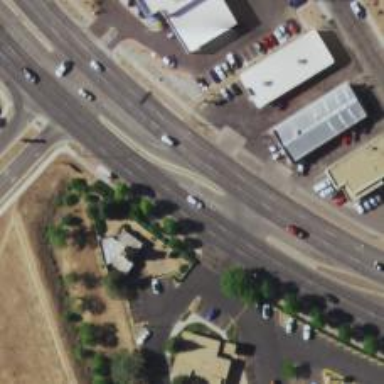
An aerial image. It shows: Road marking featuring gore chevron.